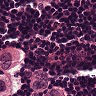
Metastatic tissue present: yes